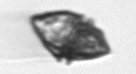
Label: Kryptoperidinium_triquetrum